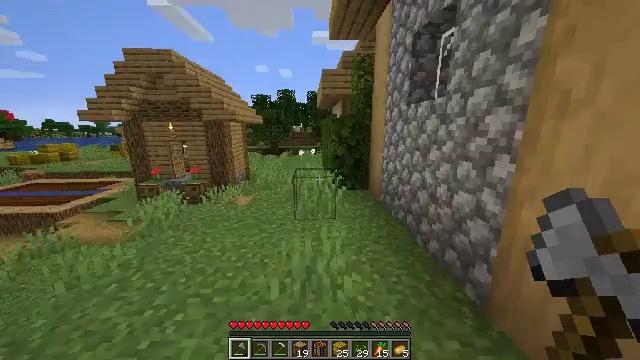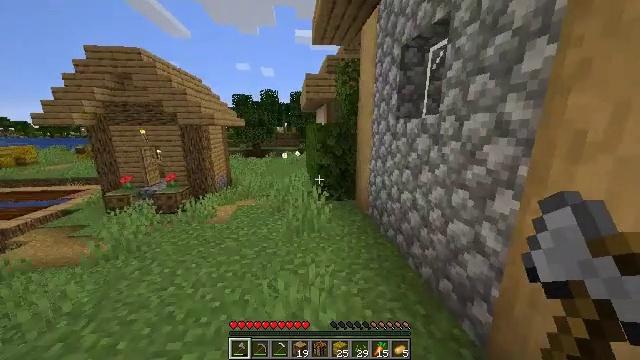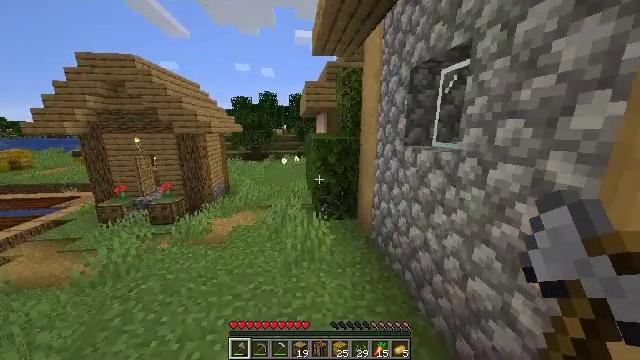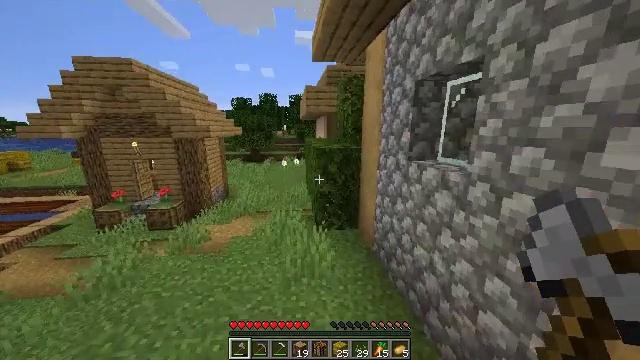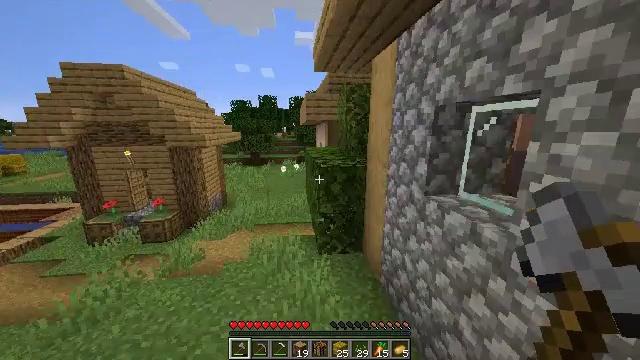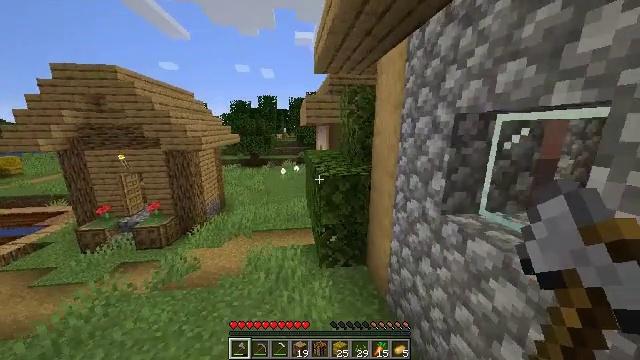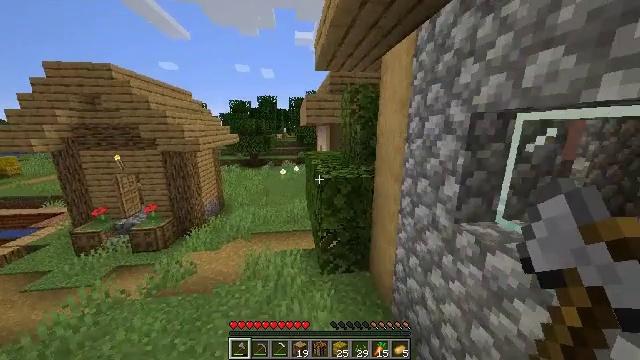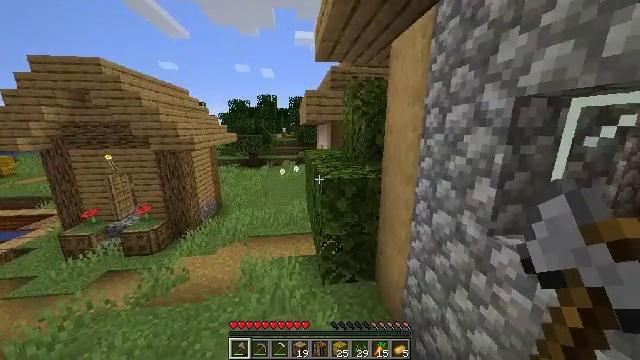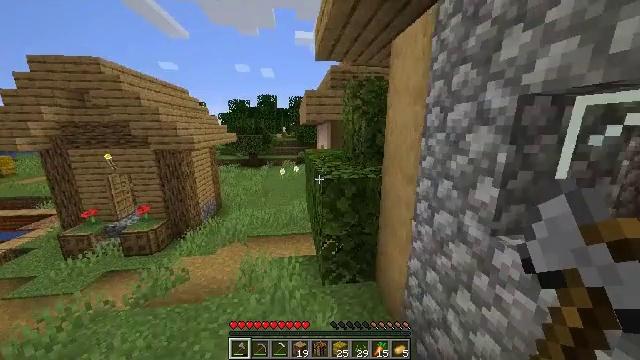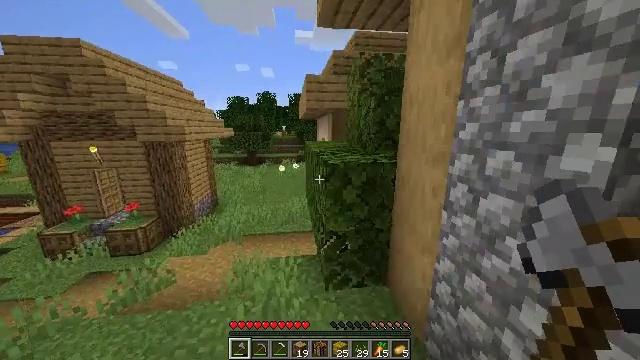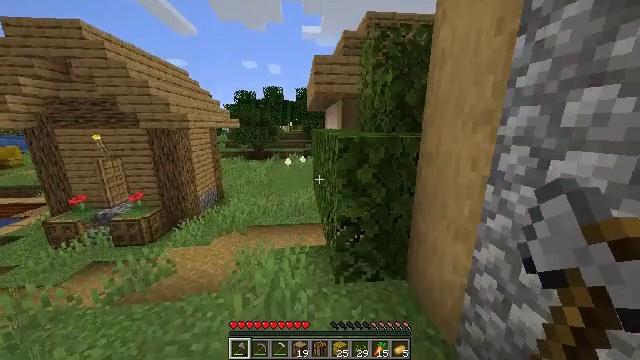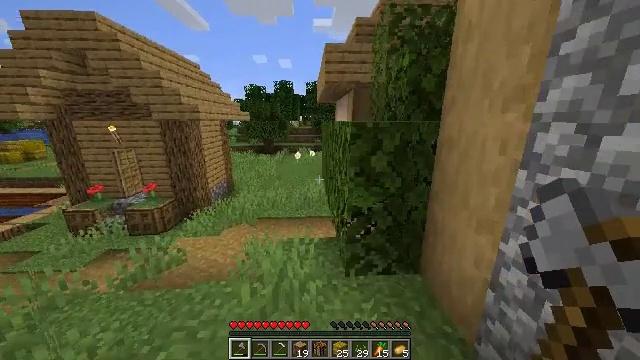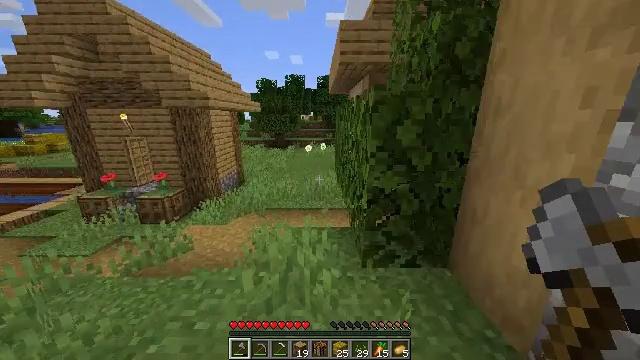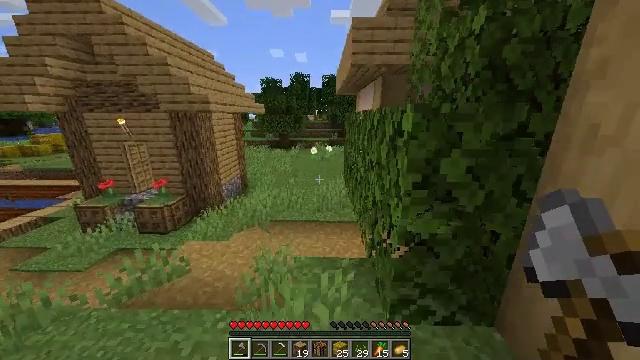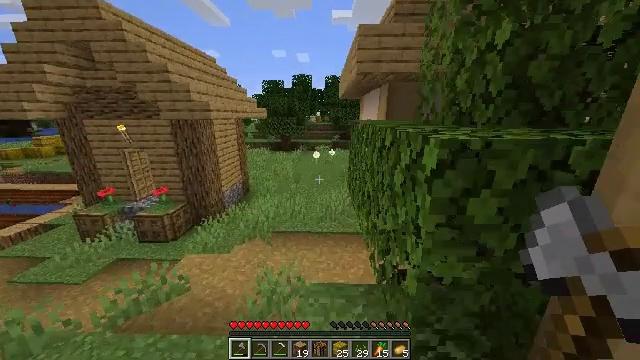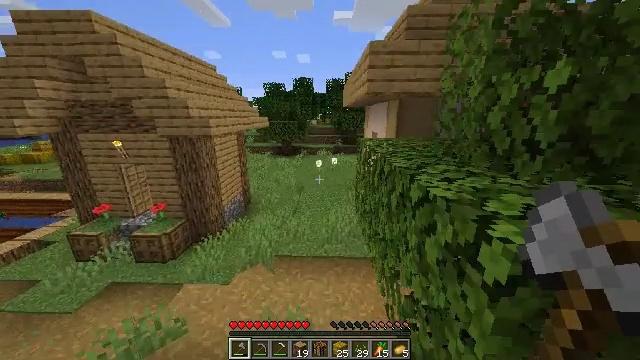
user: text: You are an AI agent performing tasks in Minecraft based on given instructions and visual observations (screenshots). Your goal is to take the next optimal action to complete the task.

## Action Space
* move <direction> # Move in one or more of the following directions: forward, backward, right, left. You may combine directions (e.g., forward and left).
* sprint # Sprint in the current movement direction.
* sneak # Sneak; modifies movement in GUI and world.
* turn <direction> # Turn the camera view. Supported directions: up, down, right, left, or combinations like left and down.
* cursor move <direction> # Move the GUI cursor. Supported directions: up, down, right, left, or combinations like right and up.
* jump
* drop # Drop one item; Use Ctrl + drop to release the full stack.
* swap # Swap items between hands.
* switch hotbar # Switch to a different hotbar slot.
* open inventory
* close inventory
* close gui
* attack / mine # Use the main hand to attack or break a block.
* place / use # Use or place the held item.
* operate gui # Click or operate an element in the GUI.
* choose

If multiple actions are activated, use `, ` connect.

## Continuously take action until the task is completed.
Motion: motion action
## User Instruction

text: Collect some oak leaves.
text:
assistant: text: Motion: move forward, sprint, turn right, jump
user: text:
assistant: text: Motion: move forward, sprint, jump
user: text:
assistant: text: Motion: move forward, sprint, jump
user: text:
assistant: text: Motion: move forward, sprint, jump
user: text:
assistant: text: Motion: move forward, sprint, jump
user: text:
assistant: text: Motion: move forward, sprint, jump
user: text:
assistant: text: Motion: move forward, sprint, jump
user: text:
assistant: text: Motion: move forward, sprint, jump
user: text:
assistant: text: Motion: move forward and move left, sprint, jump
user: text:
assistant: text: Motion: move forward and move left, sprint, turn left, jump
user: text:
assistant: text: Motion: move forward and move left, sprint, turn left and down, jump
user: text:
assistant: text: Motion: move forward and move left, sprint, turn left, jump
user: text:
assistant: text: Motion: move forward and move left, sprint, turn left, jump
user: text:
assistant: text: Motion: move forward and move left, sprint, jump
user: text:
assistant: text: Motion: move forward and move left, sprint, jump
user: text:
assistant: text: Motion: move forward, sprint, jump
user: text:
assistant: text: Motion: move forward, sprint, jump
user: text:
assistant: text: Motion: move forward, sprint, jump
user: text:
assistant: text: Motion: move forward, sprint, jump
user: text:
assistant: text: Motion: move forward, sprint, turn right and up, jump
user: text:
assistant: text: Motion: move forward, sprint, turn right and up, jump
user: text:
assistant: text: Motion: move forward, sprint, turn right, jump
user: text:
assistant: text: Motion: move forward, sprint, jump
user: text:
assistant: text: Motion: move forward, sprint, turn right, jump
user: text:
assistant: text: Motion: move forward, sprint, jump
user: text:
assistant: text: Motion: move forward, sprint, jump
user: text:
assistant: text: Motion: move forward, sprint, jump
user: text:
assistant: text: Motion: move forward, sprint, jump
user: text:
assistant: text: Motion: move forward, sprint, jump
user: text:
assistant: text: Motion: move forward, sprint, jump